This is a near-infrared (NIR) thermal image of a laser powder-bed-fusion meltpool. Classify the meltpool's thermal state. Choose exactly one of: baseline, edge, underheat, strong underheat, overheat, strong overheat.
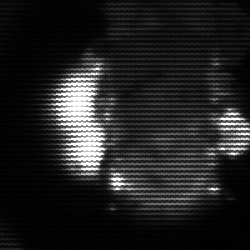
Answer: strong underheat